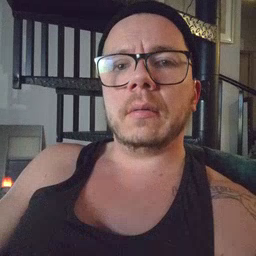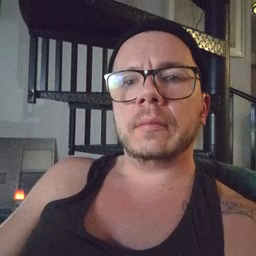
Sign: on